Field crop: maize
Growth stage: 1
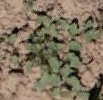
Species: convolvulus